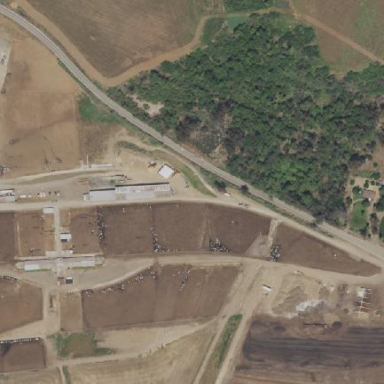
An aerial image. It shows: Farmyard area.